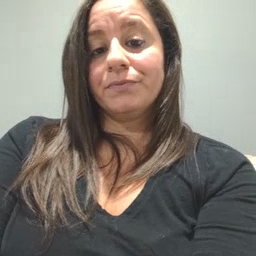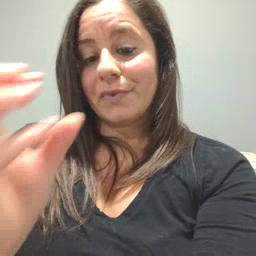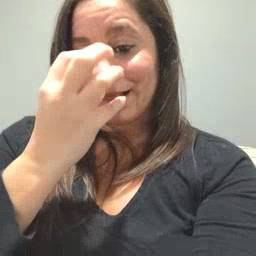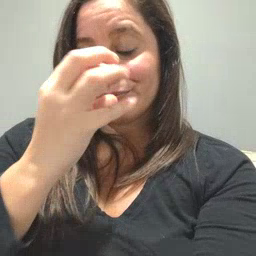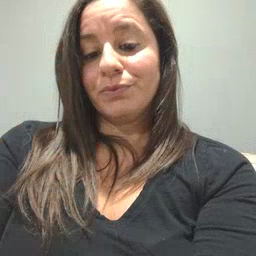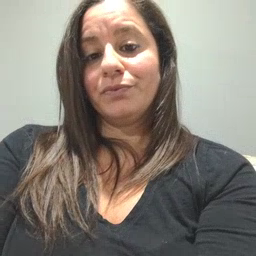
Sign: clown